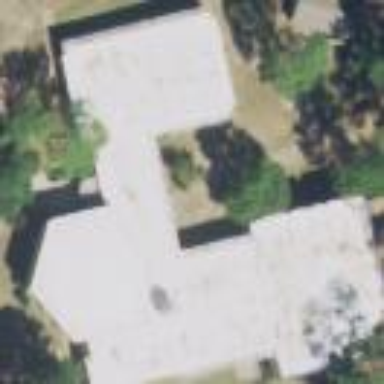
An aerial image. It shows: College building.